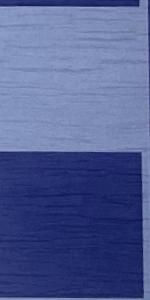
Label: Empty